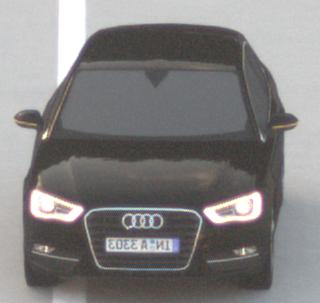
Make: Audi
Model: A3 1.2 TFSI
Detailed model: A3 (8V)
Model produced from: 2013/02
Model produced until: 2014/05
Doors: 3
Color: black
Road condition: dry road
Daytime: sunrise or sunset
Contrast: low contrast